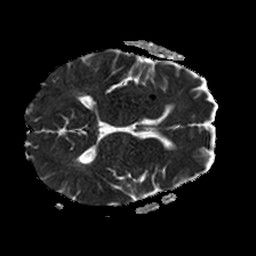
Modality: ADC
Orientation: axial
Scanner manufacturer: philips
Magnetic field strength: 1.5 T
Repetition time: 3.4 s
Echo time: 0.06922 s